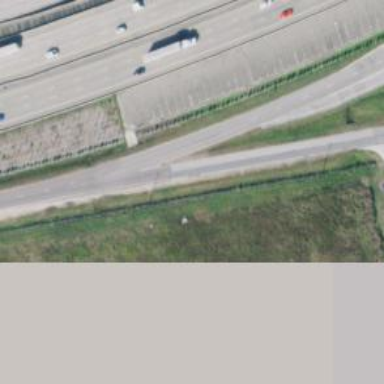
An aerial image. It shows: Frontage road connected to secondary link road.